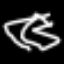
Label: octagon